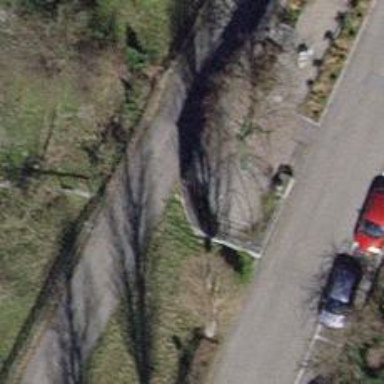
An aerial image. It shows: Bench for seating.